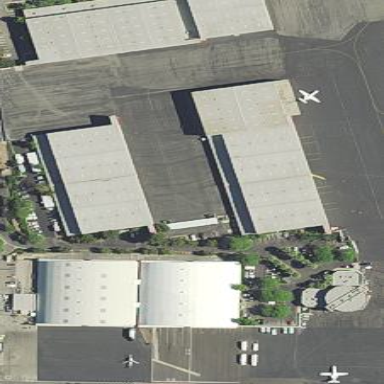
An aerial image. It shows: Hangar building.